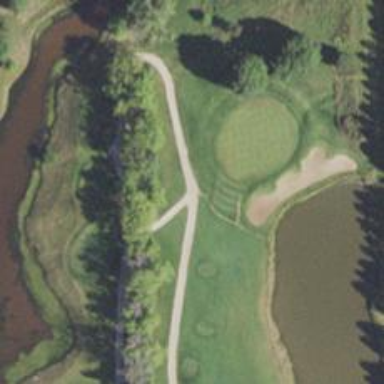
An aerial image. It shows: Path for both roads and golfers.